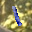
Label: 1